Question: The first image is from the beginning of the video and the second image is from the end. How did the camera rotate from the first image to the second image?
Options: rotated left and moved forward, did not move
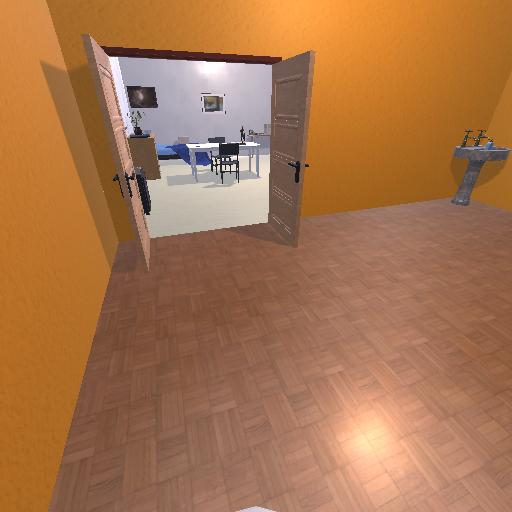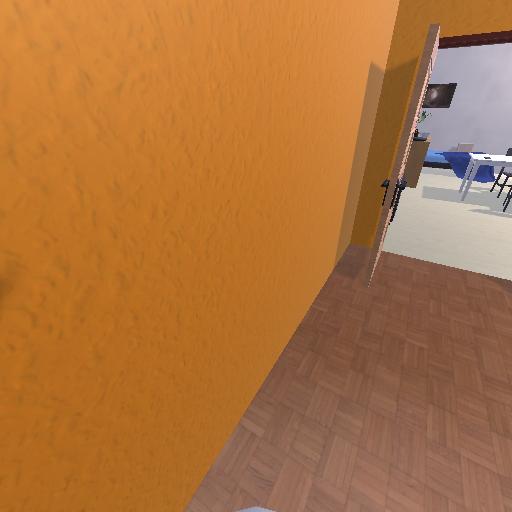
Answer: rotated left and moved forward